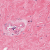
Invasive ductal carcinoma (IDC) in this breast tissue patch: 0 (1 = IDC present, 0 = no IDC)